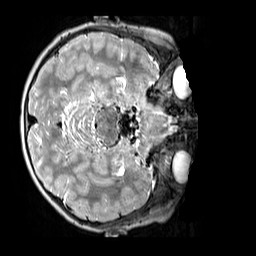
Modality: T2w
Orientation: axial
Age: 8
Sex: male
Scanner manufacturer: siemens
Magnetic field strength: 3 T
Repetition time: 3.2 s
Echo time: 0.408 s